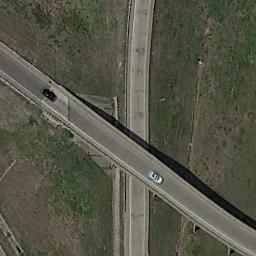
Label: overpass